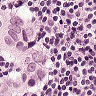
Metastatic tissue present: yes